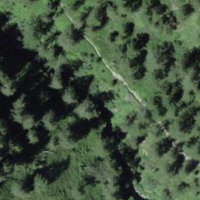
EUNIS habitat code: 44
Species observed at this site:
Dactylorhiza viridis
Ajuga pyramidalis